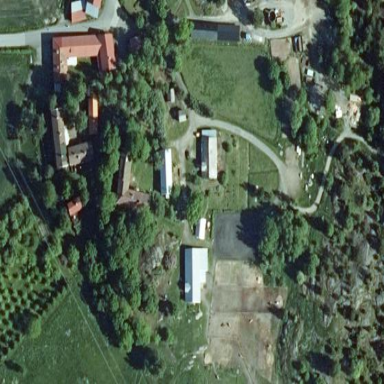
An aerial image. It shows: Farm with farmyard.